Question: I have a required attribute on a textarea that has an editor on it. The problem is that if the field is empty, the message "Please fill out this field." appears on the bottom left corner outside of the page.
The exact behavior can be seen here: <URL>

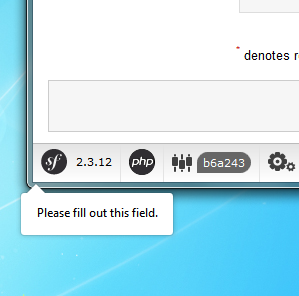
Answer: The workaround i used for that is not to use html5 required for this the Editod textarea field, but use a javascript validation instead.